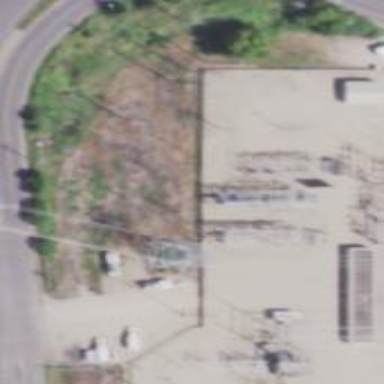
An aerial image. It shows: Lattice structure tower used for power transmission.